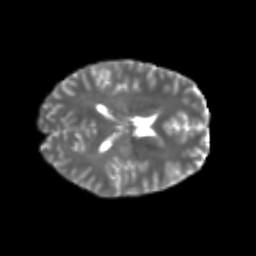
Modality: T2w
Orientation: axial
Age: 24
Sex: female
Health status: healthy
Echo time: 0.074 s